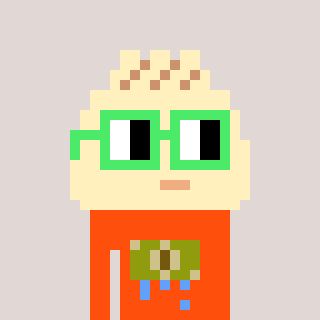
a pixel art character with square light green glasses, a porkbao-shaped head and a orange-colored body on a warm background